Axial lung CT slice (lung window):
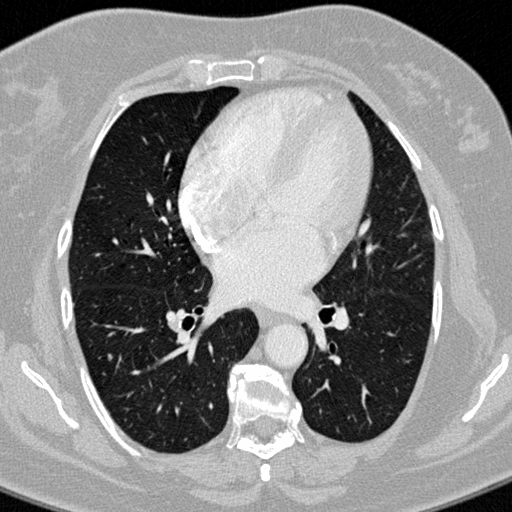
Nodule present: no